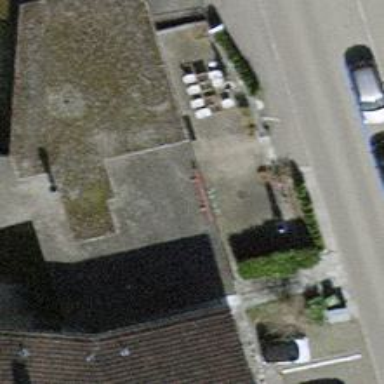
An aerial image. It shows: Restaurant.